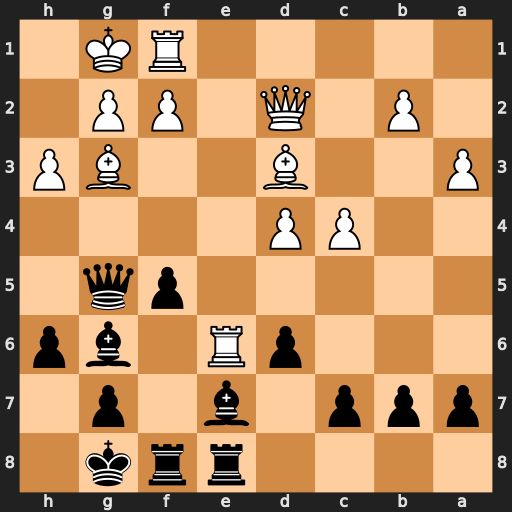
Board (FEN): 4rrk1/ppp1b1p1/3pR1bp/5pq1/2PP4/P2B2BP/1P1Q1PP1/5RK1
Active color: b
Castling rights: -
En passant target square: -
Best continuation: Qxd2